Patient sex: M
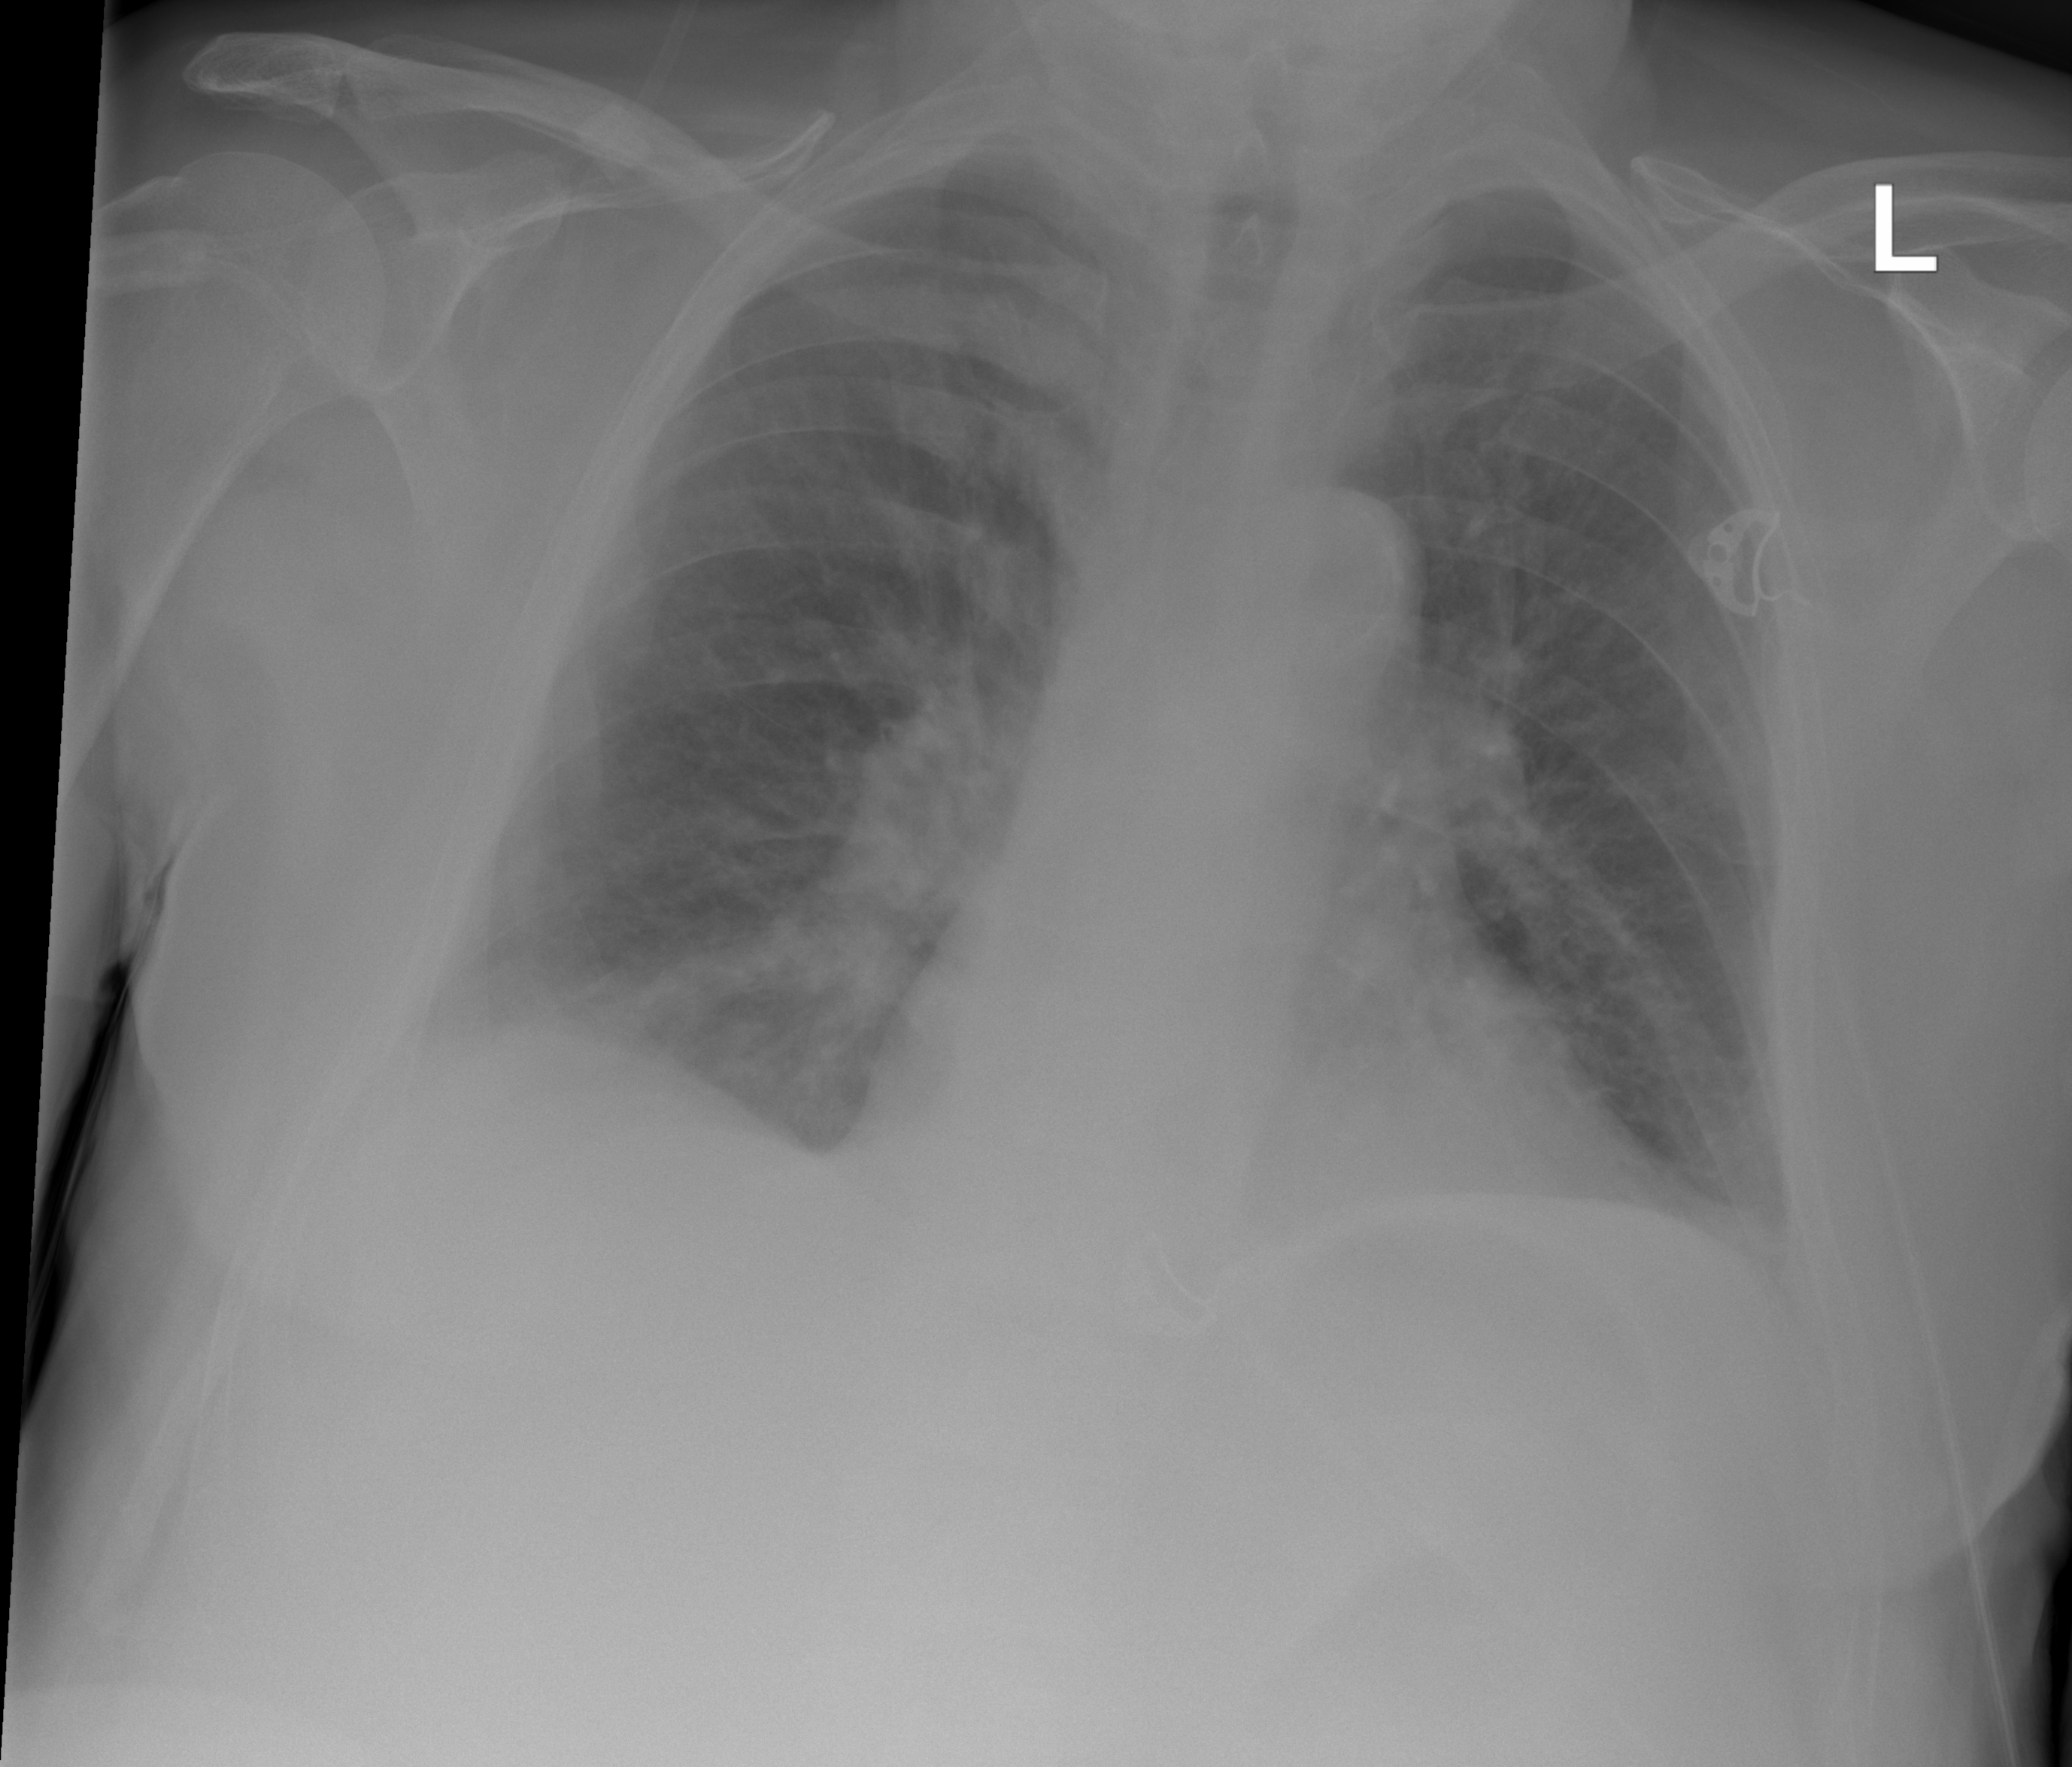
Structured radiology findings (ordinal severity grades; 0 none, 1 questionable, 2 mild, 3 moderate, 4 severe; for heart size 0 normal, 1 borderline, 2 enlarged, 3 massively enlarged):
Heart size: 0
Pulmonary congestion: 2
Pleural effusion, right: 2
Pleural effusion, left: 0
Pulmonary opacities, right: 2
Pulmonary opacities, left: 2
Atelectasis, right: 2
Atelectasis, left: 1